Question: Everything worked fine before I renamed my old class since I messed it up too much and wanted to start again by copying everything that works.
Now I get this strange "" thingy when I try to call a method within the same class.
I thought it's because the old class had the same method and variable names so I renamed them all. I also renamed my new class's variables and methods but it shows this again.
I couldn't find the right terminology in order to find the answer, so if this means something else than what I thought, please enlighten me! Thanks!
Here's a screenshot:

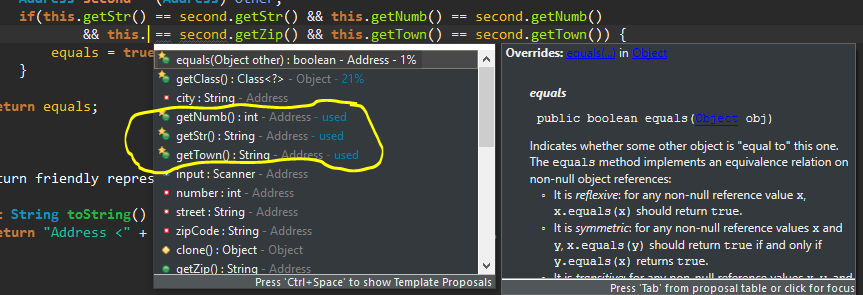
Answer: The percentages and '- used' are information provided by <URL>.
The are a ranking system: some code completion proposals with a high percentage are displayed at the top. The icons of these preferred/recommended proposals are marked with a star.
'used' instead of a percentage value are special cases: these in your code. This such as 'point.setX(1);point.setX(2);' instead of 'point.setX(1);point.setY(2);'. Also if using a getter method that requires an extensive calculation, a variable is preferable to multiple calls. See 'used' as a warning to choose the proposal at the current position, not as an error.